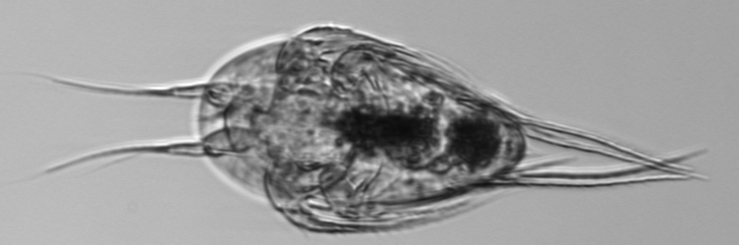
Label: zooplankton